Question: I have a Dataframe =
'''
from collections import OrderedDict
dico = OrderedDict({"Cisco" :<PHONE>776,
"Citrix" :<PHONE>8,
"Datacore/veritas/docker/quest" :<PHONE>414,
"Dell / EMC" : <PHONE>35,
"HPE": <PHONE>89,
"IBM Hard Ware / IBM services" : 2<PHONE>07,
"Microsoft cloud" : <PHONE>9994,
"Netapp":<PHONE>39,
"Nutanix / Lenovo DCG":<PHONE>075,
"Oracle/Microfocus":1<PHONE>86,
"Other brands":<PHONE>895,
"VM Ware":<PHONE>87,
"Veeam / Redhat":<PHONE>339})
'''
That I can plot :
'''
df = pd.DataFrame(list(dico.values()))
df.index = dico.keys()
ax = df.sort(0).plot.barh()
'''
<URL>
but I want to format the xtick labels :
'''
ax = df.sort_values(0).plot.barh()
new_labels = [str(pow(10,i-1))+"EUR" if i>0 else str(i) for i, tick_label in enumerate(ax.get_xticklabels())]
print(new_labels)
ax.set_xticklabels(new_labels)
'''
Giving :
['0', '1EUR', '10EUR', '100EUR', '1000EUR', '10000EUR']
[
Why don't I get 20 000 in the list of the new labels ?
Why the 10 000 it self is not displayed ?
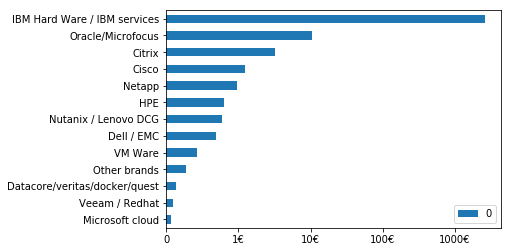
Answer: You don't get '20000' because you are creating powers of '10' as 'pow(10,i-1)'. It is mathematically not possibly from this equation. Moreover, '10000' is not displayed because you just use 'ax.set_xticklabels' to reset the labels of the already existing xticks. Since you have only 5 major ticks in your first plot, you only create 5 labels as 0, 1, 10, 100, 1000 as per your definition.
To get what you want, just replace the last three lines of your code (after plotting) by:
'''
locs = ax.get_xticks()
labels = [ '{}{}'.format(int(i), 'EUR') for i in locs]
ax.set_xticklabels(labels)
'''
<URL>